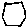
Label: hexagon